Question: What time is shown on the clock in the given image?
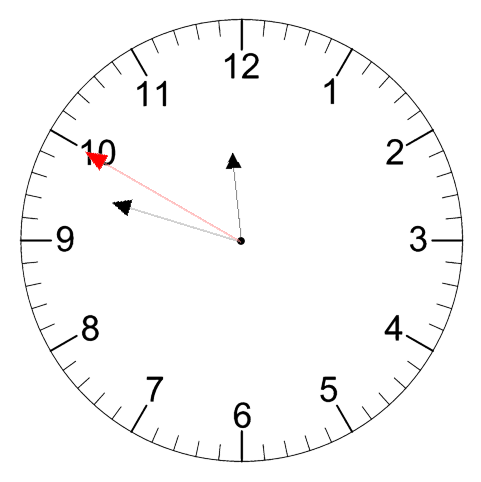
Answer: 11:47:50